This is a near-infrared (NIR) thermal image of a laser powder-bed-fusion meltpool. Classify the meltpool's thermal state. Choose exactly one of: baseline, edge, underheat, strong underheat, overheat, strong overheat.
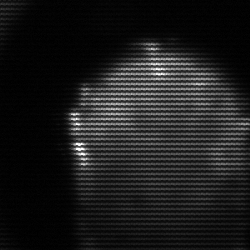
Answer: edge